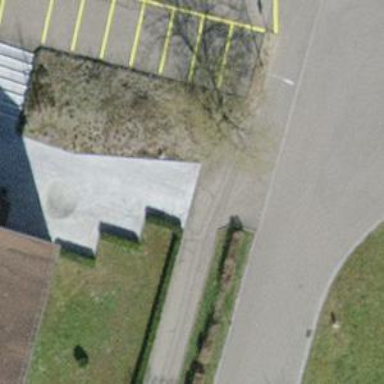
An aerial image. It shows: Driveway made of paving stones.